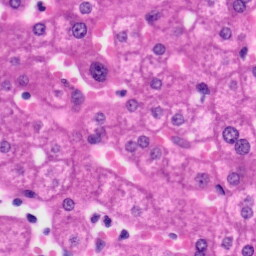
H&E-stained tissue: Liver